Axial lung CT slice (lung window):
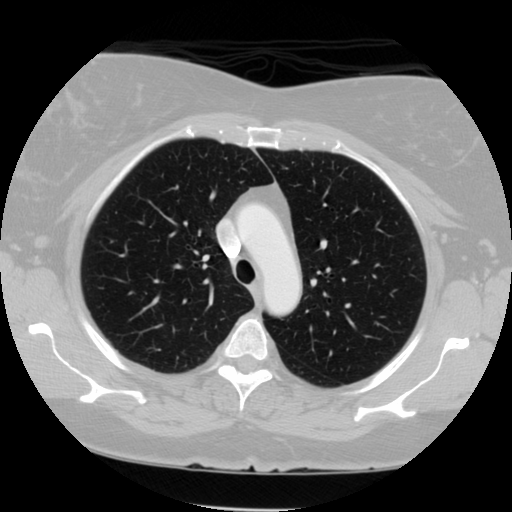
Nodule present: no